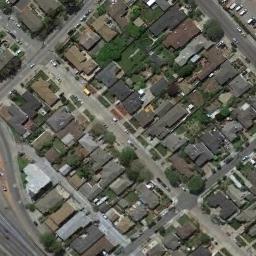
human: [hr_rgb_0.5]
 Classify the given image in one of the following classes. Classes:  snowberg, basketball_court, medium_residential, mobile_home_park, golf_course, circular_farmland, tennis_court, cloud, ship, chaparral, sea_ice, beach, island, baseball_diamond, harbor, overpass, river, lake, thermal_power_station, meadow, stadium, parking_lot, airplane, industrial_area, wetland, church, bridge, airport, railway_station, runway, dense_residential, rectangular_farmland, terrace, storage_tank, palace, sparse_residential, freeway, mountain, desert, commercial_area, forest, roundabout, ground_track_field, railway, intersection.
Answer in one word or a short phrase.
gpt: dense_residential